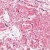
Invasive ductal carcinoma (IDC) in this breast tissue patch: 0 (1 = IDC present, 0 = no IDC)